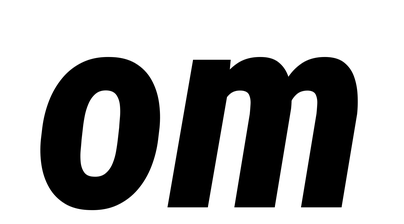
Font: Roboto-Italic_Condensed_ExtraBold_Italic